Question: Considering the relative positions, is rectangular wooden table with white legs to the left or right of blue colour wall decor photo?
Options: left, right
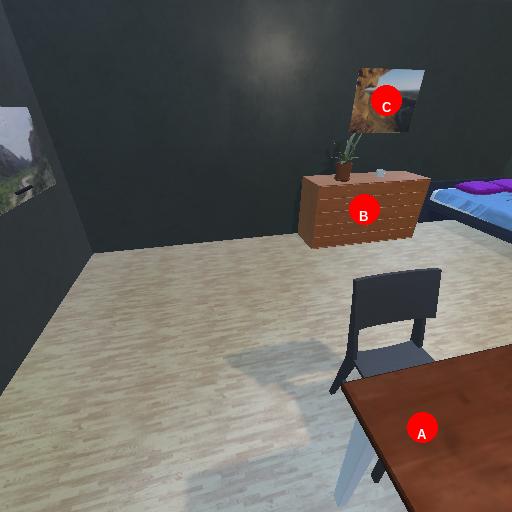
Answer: left